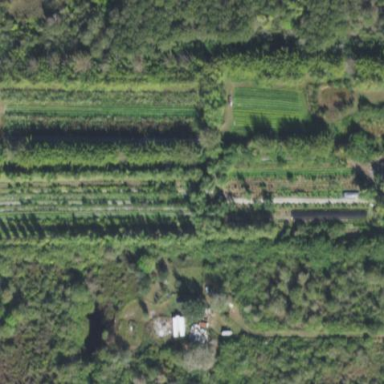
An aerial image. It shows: Plant nursery specializing in trees.